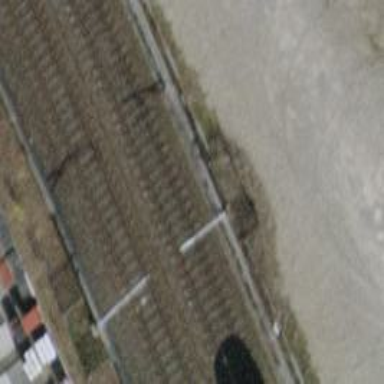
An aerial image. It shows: Retaining wall.